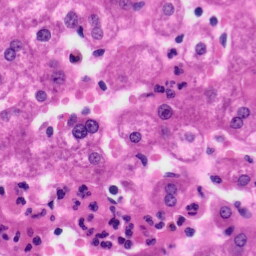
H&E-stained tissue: Liver